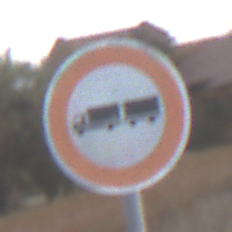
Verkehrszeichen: VerbotLastkraftwagenMitAnhaenger
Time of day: SunriseSunset
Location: Outdoor (Suburban)
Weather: Clear
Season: NotSpecified
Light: Natural